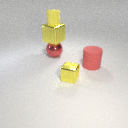
large red rubber cylinder behind small yellow metal cube